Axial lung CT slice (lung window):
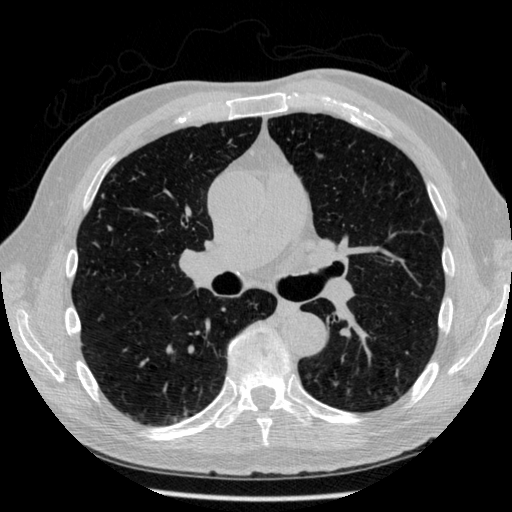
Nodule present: no